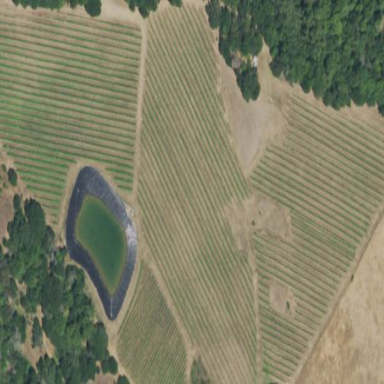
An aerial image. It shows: Vineyard with wine grapes as the crop.